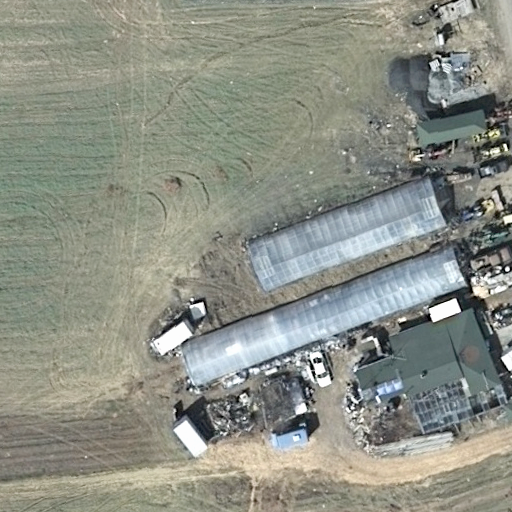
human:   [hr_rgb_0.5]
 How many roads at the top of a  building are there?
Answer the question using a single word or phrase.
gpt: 0

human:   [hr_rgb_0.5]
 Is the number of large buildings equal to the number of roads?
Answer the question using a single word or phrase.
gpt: yes

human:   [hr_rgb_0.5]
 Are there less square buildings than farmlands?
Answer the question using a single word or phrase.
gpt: yes

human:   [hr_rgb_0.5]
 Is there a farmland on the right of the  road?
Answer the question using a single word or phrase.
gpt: yes

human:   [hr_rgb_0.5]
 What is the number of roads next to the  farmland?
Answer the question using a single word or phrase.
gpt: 1

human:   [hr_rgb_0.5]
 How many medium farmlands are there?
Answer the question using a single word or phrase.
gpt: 0

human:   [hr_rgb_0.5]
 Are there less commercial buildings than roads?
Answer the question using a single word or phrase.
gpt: yes

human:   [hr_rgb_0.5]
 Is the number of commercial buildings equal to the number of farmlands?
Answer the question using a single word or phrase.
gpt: no

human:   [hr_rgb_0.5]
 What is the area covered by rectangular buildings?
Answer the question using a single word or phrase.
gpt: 1012m2

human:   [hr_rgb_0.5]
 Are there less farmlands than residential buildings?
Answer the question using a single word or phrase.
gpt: yes

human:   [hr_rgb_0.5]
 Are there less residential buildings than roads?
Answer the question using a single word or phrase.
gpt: no

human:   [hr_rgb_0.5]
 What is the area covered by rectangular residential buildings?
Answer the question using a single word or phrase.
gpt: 947m2

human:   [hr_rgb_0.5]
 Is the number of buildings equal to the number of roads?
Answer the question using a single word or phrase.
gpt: no

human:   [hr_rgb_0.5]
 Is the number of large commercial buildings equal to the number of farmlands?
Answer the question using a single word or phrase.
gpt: no

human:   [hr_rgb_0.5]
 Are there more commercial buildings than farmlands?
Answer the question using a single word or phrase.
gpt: no

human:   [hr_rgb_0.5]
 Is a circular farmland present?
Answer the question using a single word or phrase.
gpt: no

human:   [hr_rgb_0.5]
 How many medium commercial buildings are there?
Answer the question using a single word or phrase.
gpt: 0

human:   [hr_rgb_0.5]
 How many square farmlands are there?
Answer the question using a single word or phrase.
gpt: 0

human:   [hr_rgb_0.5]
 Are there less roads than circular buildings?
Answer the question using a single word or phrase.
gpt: no

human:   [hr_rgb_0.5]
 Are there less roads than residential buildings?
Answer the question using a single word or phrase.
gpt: yes

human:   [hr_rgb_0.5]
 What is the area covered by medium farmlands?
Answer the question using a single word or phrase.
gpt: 0m2

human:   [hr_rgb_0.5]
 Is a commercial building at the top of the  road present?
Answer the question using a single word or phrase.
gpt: no

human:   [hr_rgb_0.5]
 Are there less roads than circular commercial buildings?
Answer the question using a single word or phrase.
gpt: no

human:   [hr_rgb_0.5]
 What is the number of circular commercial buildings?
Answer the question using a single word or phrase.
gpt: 0

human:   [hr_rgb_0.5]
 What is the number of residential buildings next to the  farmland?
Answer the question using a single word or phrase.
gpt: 3

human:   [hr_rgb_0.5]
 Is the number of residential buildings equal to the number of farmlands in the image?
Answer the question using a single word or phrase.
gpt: no

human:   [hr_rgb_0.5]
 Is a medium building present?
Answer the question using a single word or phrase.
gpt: yes

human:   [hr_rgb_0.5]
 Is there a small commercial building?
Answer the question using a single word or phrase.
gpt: no

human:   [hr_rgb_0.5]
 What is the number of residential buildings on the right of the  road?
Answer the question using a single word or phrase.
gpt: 1

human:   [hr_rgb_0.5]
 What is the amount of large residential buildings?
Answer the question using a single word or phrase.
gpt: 1

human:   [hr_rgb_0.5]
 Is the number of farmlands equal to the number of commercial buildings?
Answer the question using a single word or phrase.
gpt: no

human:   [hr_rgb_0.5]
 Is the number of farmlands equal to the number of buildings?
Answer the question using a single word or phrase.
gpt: no

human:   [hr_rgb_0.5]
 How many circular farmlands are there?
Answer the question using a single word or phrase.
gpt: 0

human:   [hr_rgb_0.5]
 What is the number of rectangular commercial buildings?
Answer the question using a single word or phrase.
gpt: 0

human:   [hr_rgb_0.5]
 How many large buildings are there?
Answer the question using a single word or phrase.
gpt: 1

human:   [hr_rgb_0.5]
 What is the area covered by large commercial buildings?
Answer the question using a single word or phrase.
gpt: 0m2